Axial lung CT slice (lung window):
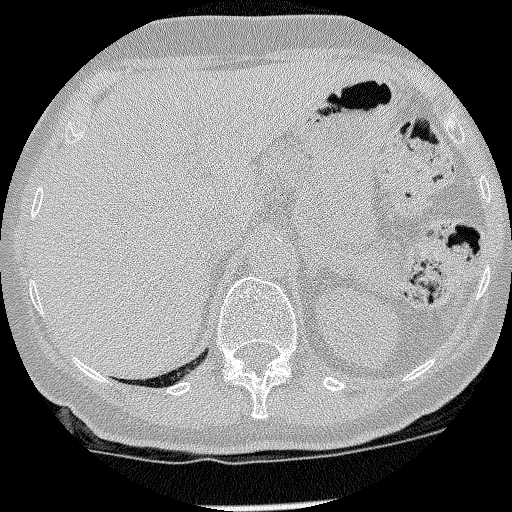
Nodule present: no